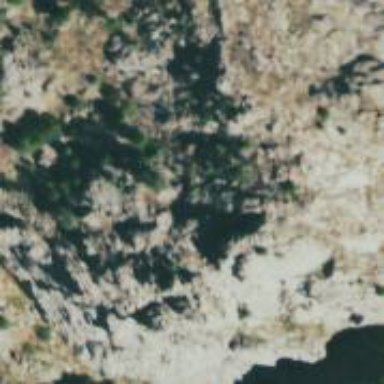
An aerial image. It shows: Crag suitable for climbing located by cliff.